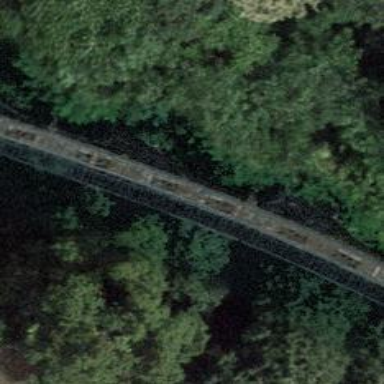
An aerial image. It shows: Funicular railway bridge.